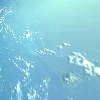
Label: water